【题型】填空题　【知识点】解析几何　【难度】medium
如图，在边长为 4 的正方形 $ABCD$ 中，动圆 $Q$ 的半径为 1，圆心在线段 $BC$（含端点）上运动，$P$ 是圆 $Q$ 上及其内部的动点，$\overrightarrow{AP} = \lambda \overrightarrow{AD} + \mu \overrightarrow{AB}$（$\lambda$, $\mu$ 为实数），则 $\lambda + 2\mu$ 的取值范围为 \underline{\hspace{3cm}}.

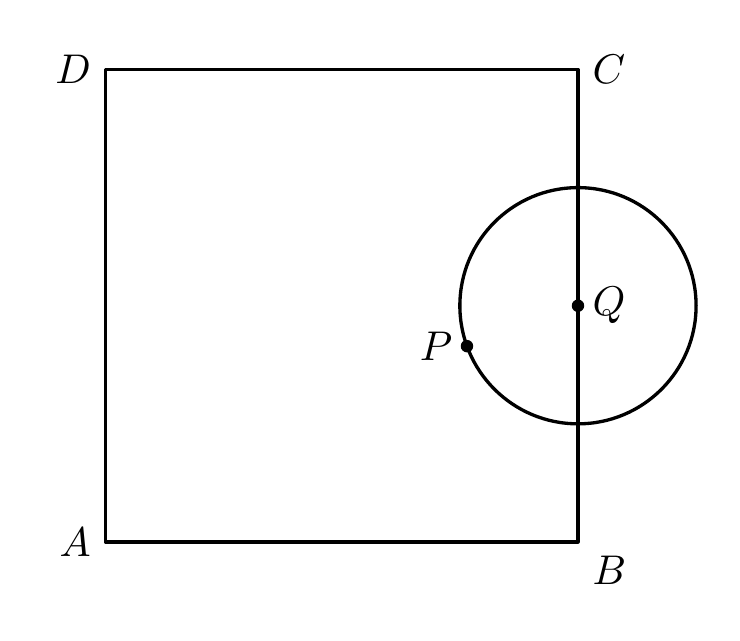
【解答】
\noindent
【答案】$\left[2 - \dfrac{\sqrt{5}}{4}, 3 + \dfrac{\sqrt{5}}{4}\right]$

\vspace{1em}

\noindent
【分析】建立平面直角坐标系后结合向量性质可表示出 $\lambda + 2\mu$，再利用三角函数的有界性计算即可得.

\vspace{1em}

\noindent
【详解】以 $A$ 为原点建立直角坐标系，$\overrightarrow{AB}$ 方向为 $x$ 轴正半轴，$\overrightarrow{AD}$ 方向为 $y$ 轴正半轴，

\noindent
则 $A(0,0)$，$B(4,0)$，$D(0,4)$，则 $\overrightarrow{AB} = (4,0)$，$\overrightarrow{AD} = (0,4)$，

\noindent
设 $Q(4,b)$（$b \in [0,4]$），则圆 $Q$ 方程为 $(x-4)^2 + (y-b)^2 = 1$，

\noindent
设 $P(4+\cos\theta, b+\sin\theta)$，则 $\overrightarrow{AP} = (4+\cos\theta, b+\sin\theta)$，

\noindent
$\overrightarrow{AP} = \lambda \overrightarrow{AD} + \mu \overrightarrow{AB} = \lambda(0,4) + \mu(4,0) = (4\mu, 4\lambda)$，

\noindent
可得 $\mu = 1 + \dfrac{\cos\theta}{4}$，$\lambda = \dfrac{b}{4} + \dfrac{\sin\theta}{4}$，

\noindent
所以 $\lambda + 2\mu = \dfrac{b}{4} + \dfrac{\sin\theta}{4} + 2 + \dfrac{\cos\theta}{2} = 2 + \dfrac{b}{4} + \dfrac{\sqrt{5}}{4}\sin(\theta + \varphi)$，其中 $\tan\varphi = 2$，

\noindent
当 $b=4$，$\sin(\theta + \varphi) = 1$，$\lambda + 2\mu$ 取得最大值 $3 + \dfrac{\sqrt{5}}{4}$，

\noindent
当 $b=0$，$\sin(\theta + \varphi) = -1$，$\lambda + 2\mu$ 取得最小值 $2 - \dfrac{\sqrt{5}}{4}$，

\noindent
所以 $\lambda + 2\mu$ 的取值范围为 $\left[2 - \dfrac{\sqrt{5}}{4}, 3 + \dfrac{\sqrt{5}}{4}\right]$.

\noindent
故答案为：$\left[2 - \dfrac{\sqrt{5}}{4}, 3 + \dfrac{\sqrt{5}}{4}\right]$.

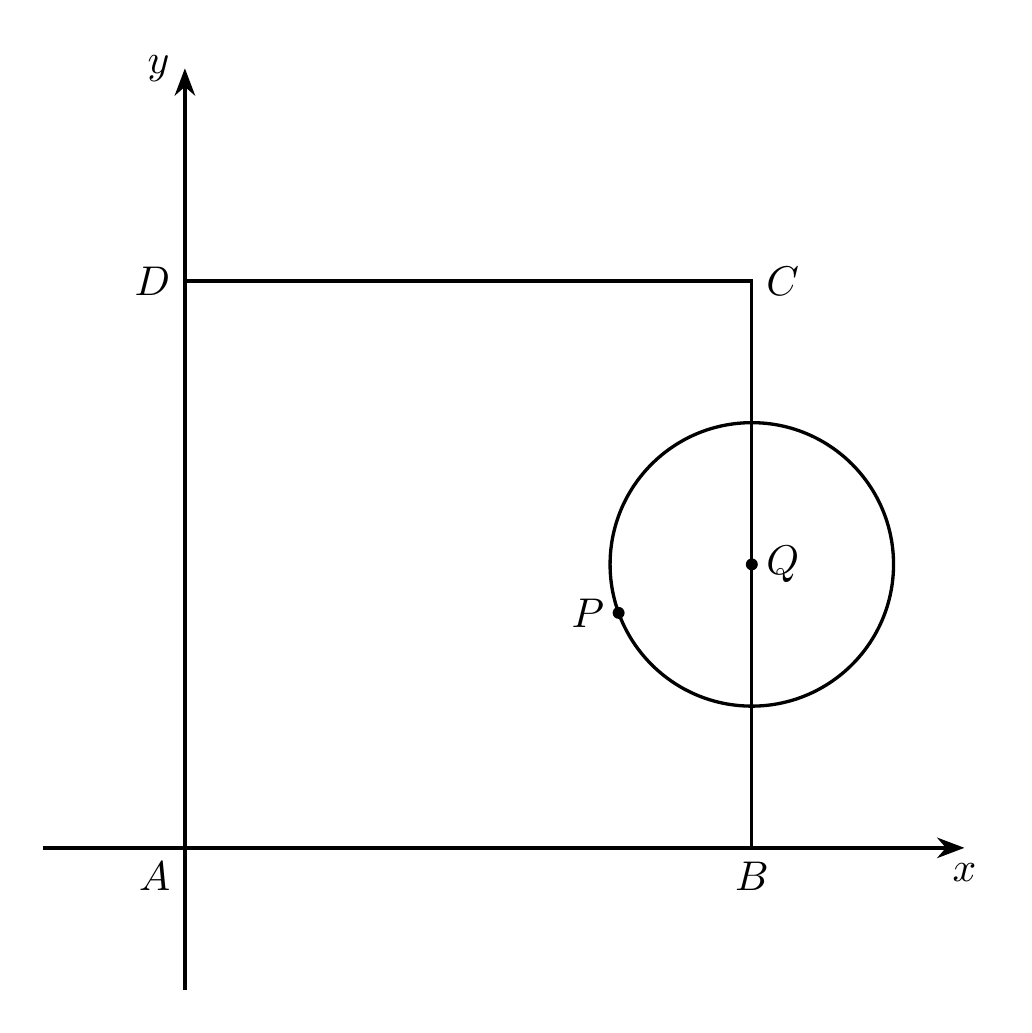